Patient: sex M, age 72
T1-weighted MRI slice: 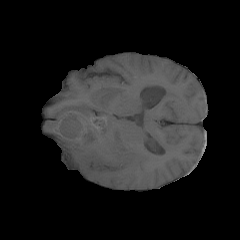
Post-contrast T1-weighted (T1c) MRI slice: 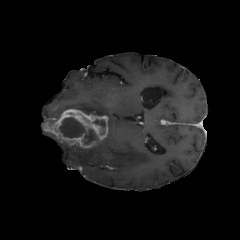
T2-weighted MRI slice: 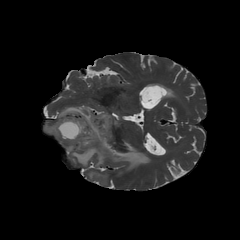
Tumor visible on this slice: yes
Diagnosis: Glioblastoma, IDH-wildtype
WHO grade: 4